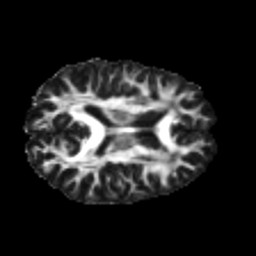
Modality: FA
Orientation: axial
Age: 25
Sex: male
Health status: healthy
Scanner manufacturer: philips
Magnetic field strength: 3 T
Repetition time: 10.37 s
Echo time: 0.0712 s